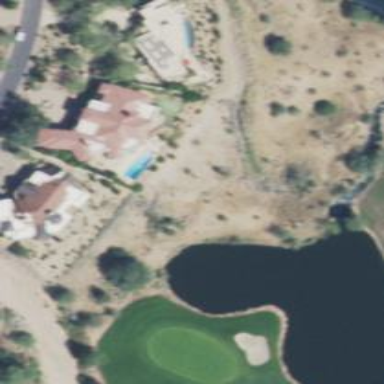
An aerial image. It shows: Lake that is lateral water hazard in golf course.